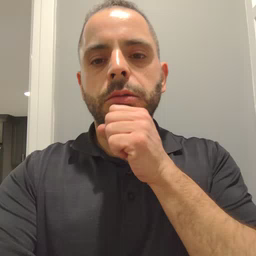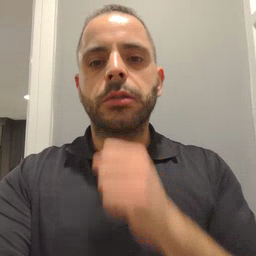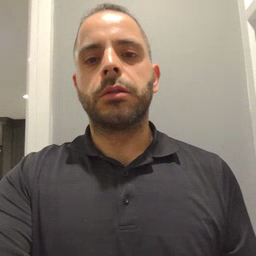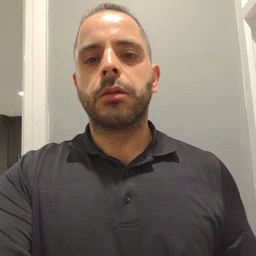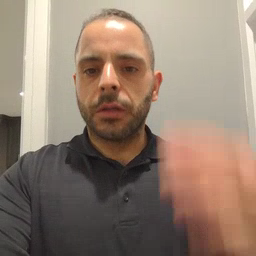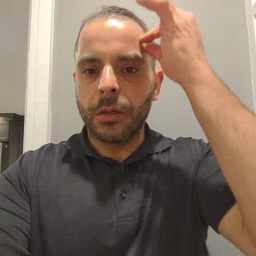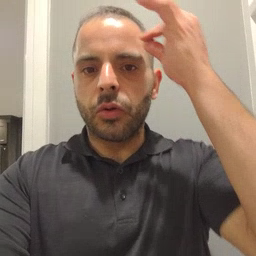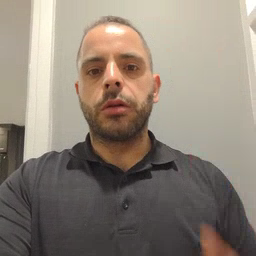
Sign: hair